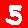
Digit: 5